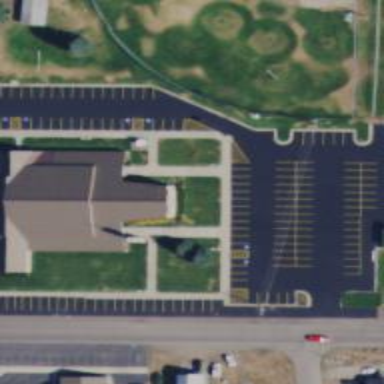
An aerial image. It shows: Parking space.